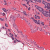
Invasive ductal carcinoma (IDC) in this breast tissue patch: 1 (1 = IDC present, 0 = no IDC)